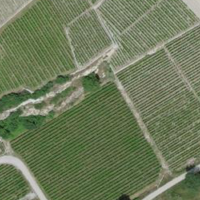
EUNIS habitat code: 40
Species observed at this site:
Lamium amplexicaule